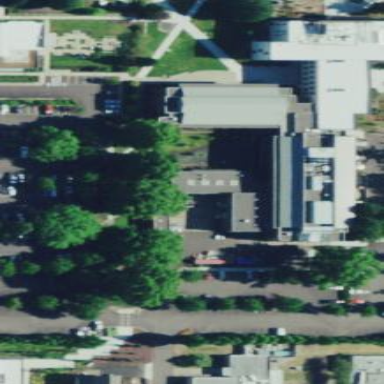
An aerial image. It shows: View of university building.